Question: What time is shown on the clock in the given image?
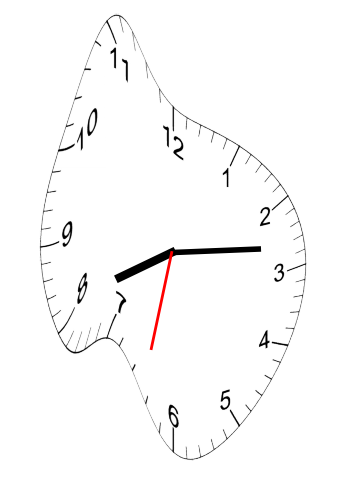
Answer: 08:13:32